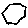
Label: hexagon